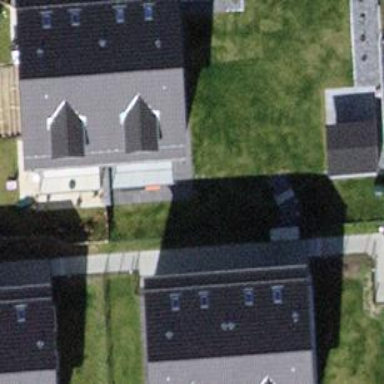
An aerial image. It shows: Semi-detached house with gabled roof.